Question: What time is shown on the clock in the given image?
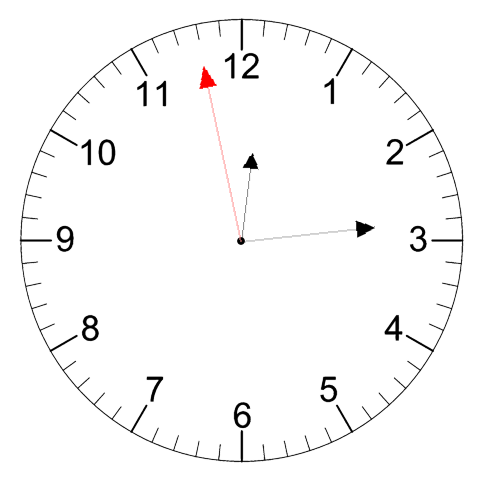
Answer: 12:13:58